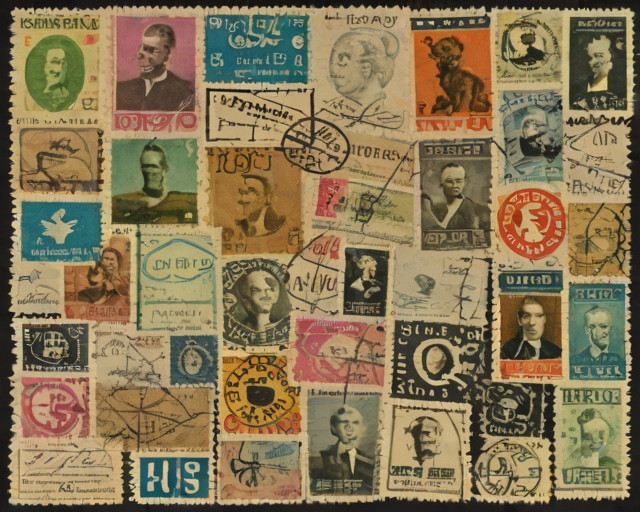
Category: Thank You